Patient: sex M, age 42
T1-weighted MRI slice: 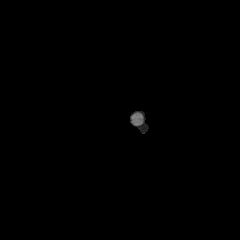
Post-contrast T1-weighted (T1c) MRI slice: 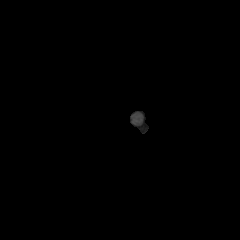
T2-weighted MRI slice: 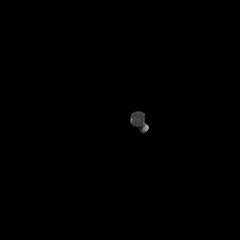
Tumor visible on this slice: no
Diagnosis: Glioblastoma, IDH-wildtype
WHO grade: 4